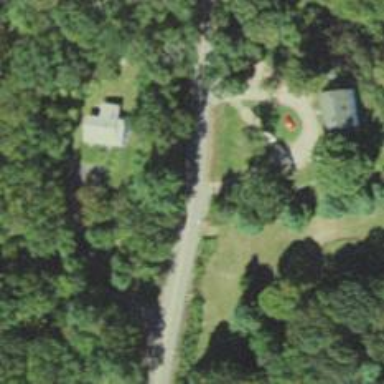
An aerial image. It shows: Residential driveway used as service road.